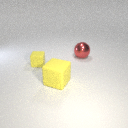
small yellow rubber cube in front of large red metal sphere